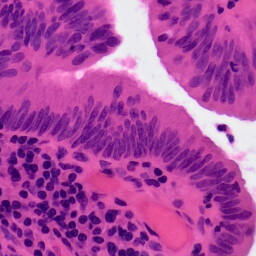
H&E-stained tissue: Colon